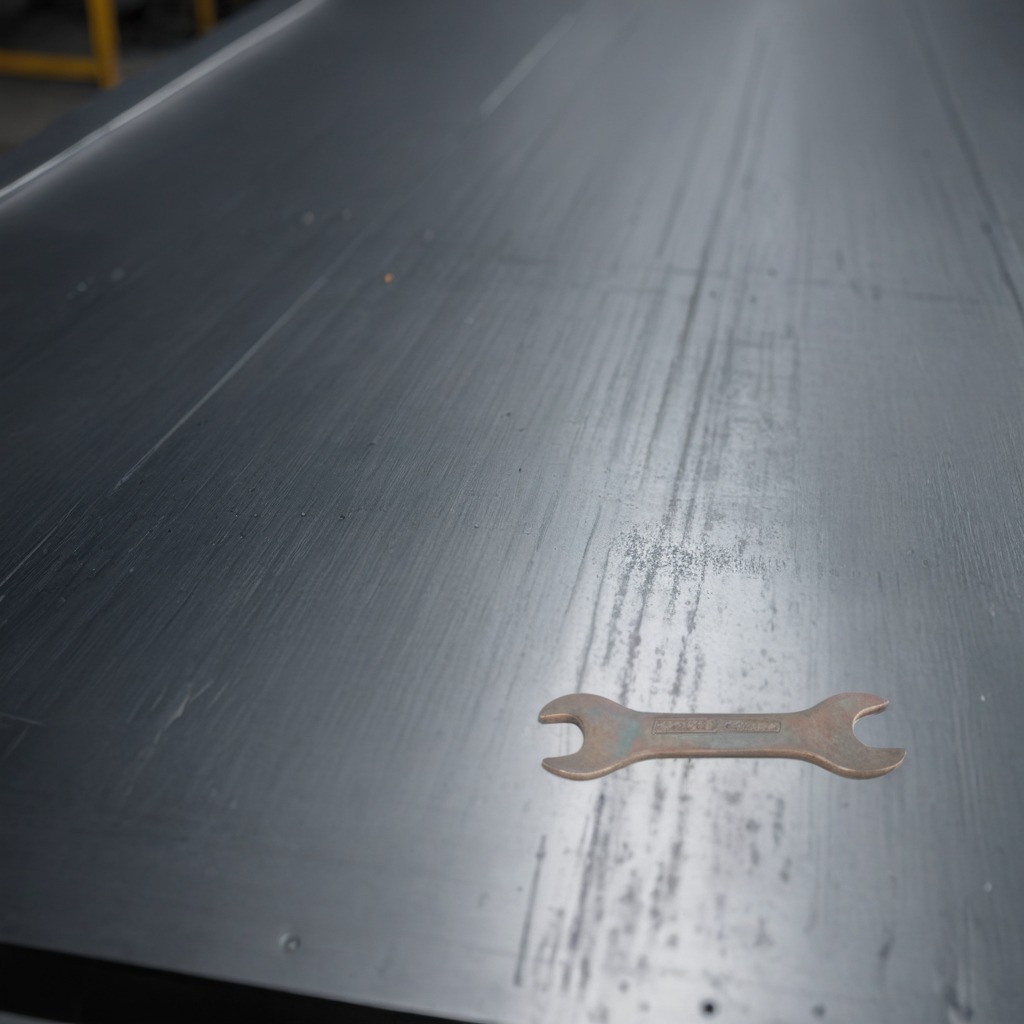
An wrench is lying on the cold steel table in a mining workshop.